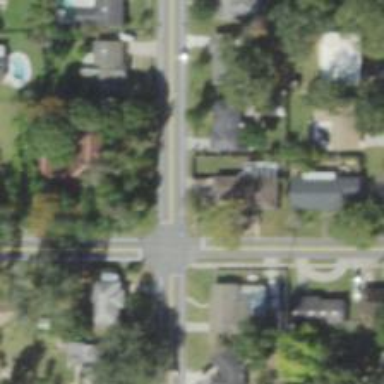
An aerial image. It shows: Road with stop sign.